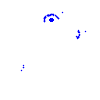
Particle: kaon